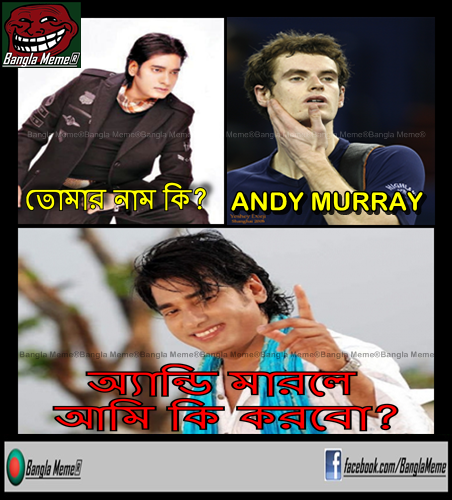
Caption: তোমার নাম কি ?  ANDY MURRAY  অ্যান্ডি মারলে আমি কি করবো ?
Label: hate